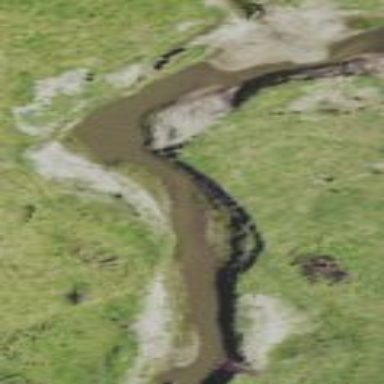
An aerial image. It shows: River flowing through natural water landscape.